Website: crate-barrel
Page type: receipt
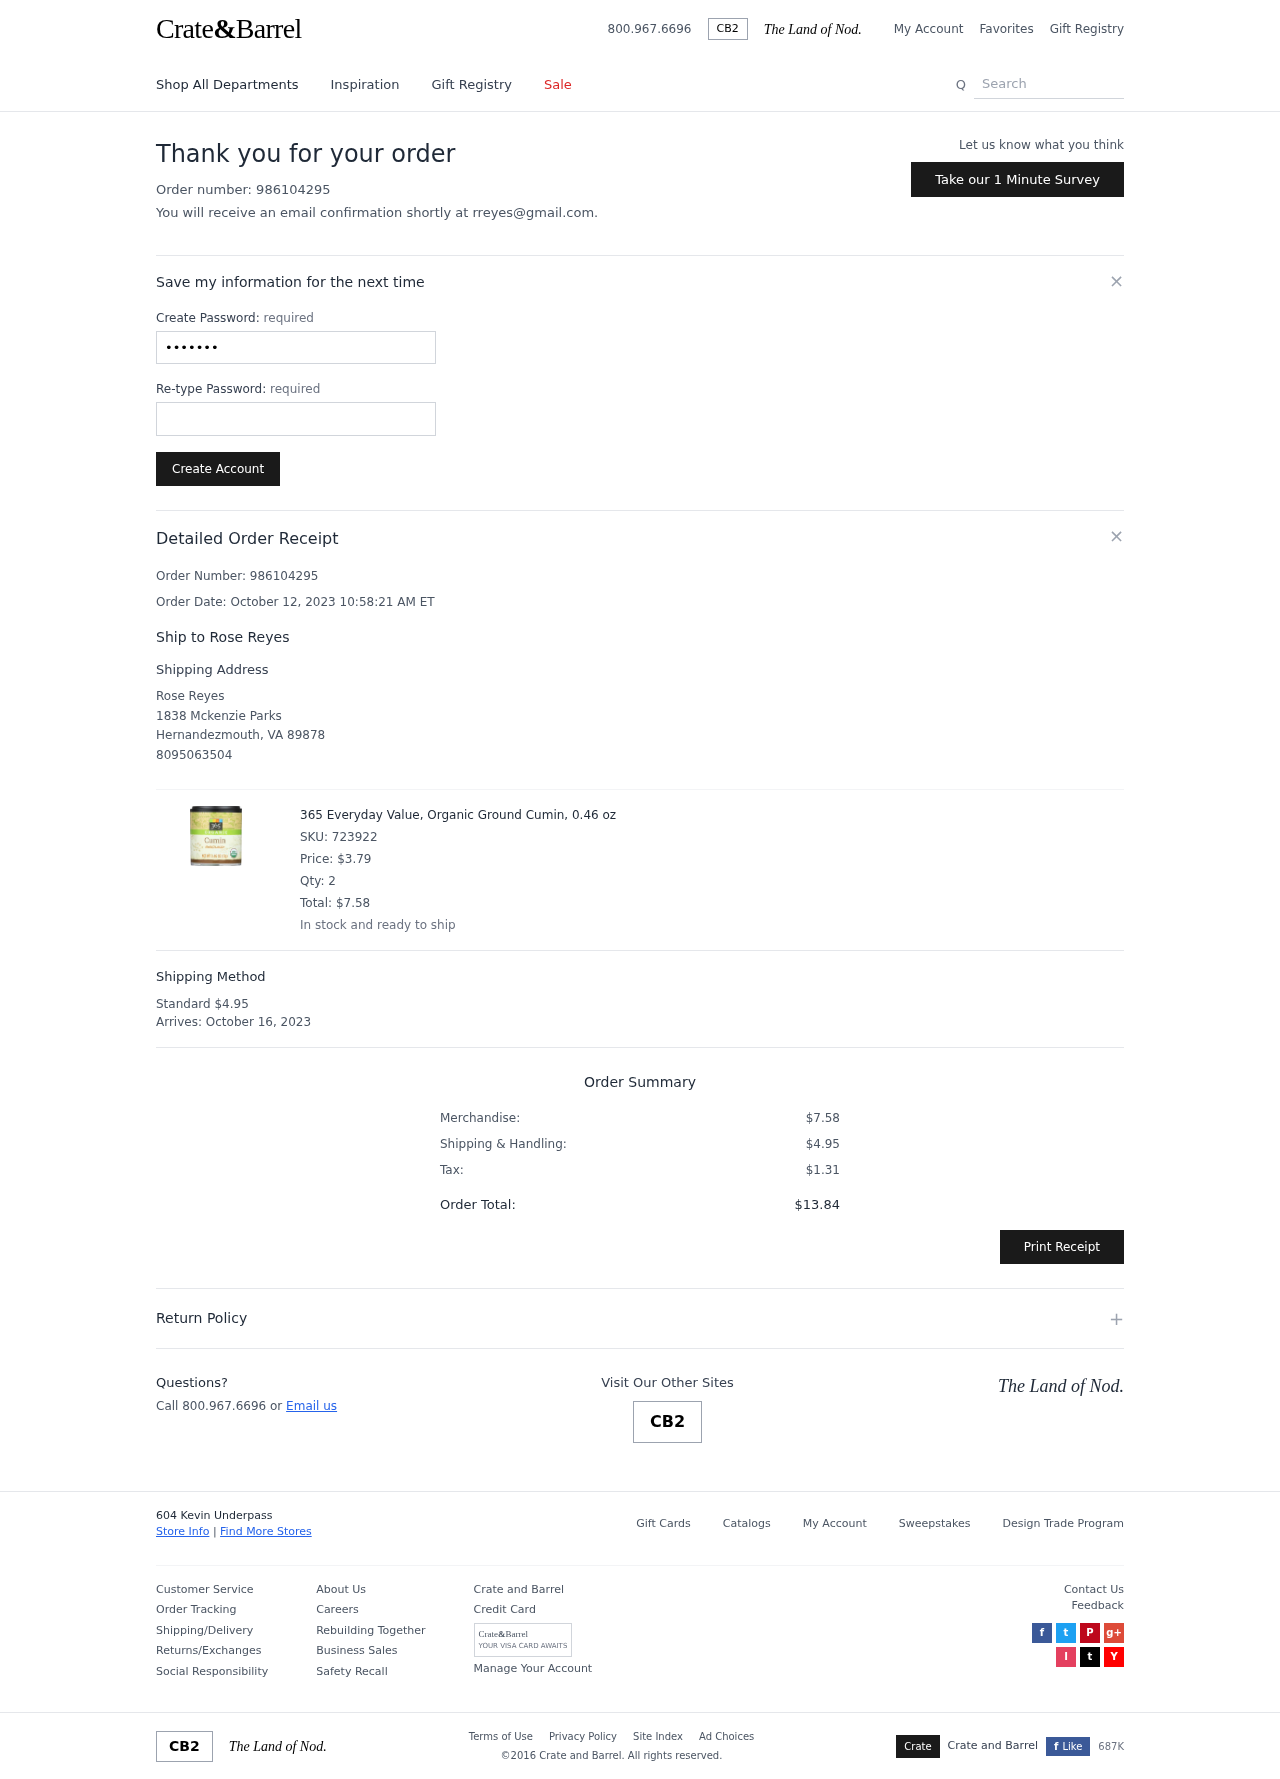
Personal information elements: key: PII_CITY
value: Hernandezmouth
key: PII_EMAIL
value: rreyes@gmail.com
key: PII_FULLNAME
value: Rose Reyes
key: PII_FULLNAME
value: Ship to Rose Reyes
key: PII_PHONE
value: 8095063504
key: PII_POSTCODE
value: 89878
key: PII_STATE_ABBR
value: VA
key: PII_STREET
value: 1838 Mckenzie Parks
Product elements: key: PRODUCT1_NAME
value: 365 Everyday Value, Organic Ground Cumin, 0.46 oz
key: PRODUCT1_PRICE
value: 3.79
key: PRODUCT1_QUANTITY
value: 2
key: PRODUCT1_SKU
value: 723922
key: PRODUCT1_TOTAL
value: $7.58
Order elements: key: ORDER_ID
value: Order Number: 986104295
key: ORDER_ID
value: Order number: 986104295
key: ORDER_DATE
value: Order Date: October 12, 2023 10:58:21 AM ET
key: ORDER_SHIPPING_COST
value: $4.95
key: ORDER_DELIVERY_DATE
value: October 16, 2023
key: ORDER_SUBTOTAL
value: $7.58
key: ORDER_TAX
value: $1.31
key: ORDER_TOTAL
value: $13.84
Search elements: key: HEADER_SEARCH
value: Search